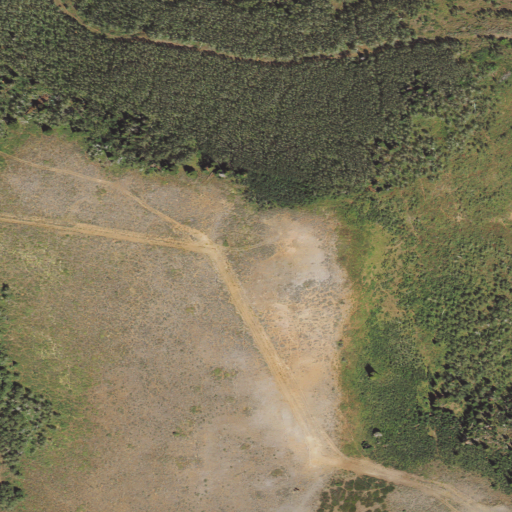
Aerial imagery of ridge(s) in Utah named Condie Ridge containing deciduous forest, shrub, grassland, and evergreen forest